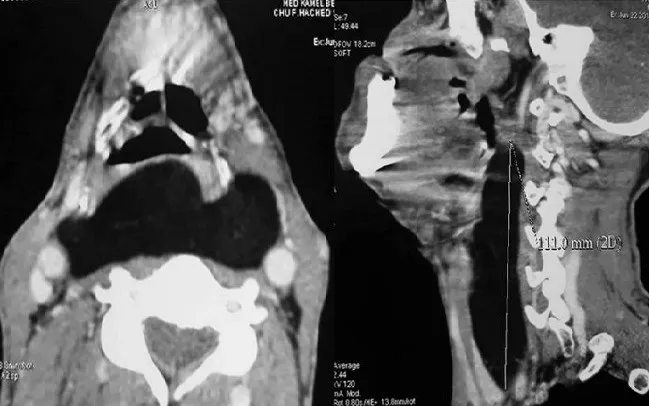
CT (computed tomography) image of the head and neck shows a homogeneous, low density mass measuring 110 cm x 73 cm x 26 cm in the posterior pharyngeal wall, extending from C2 to C7.
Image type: radiology (ct)